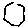
Label: hexagon